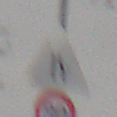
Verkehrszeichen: EinseitigVerengteFahrbahnRechts
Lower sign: Geschwindigkeit80
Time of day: MorningAfternoon
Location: Outdoor (Nature)
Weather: Overcast
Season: Winter
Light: Natural